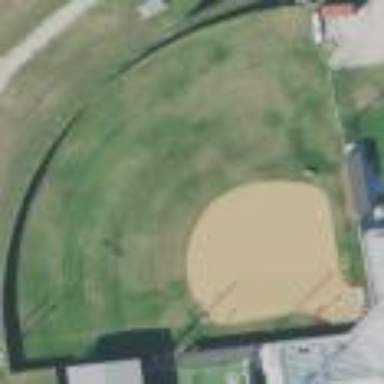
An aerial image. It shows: Baseball pitch surrounded by fence.